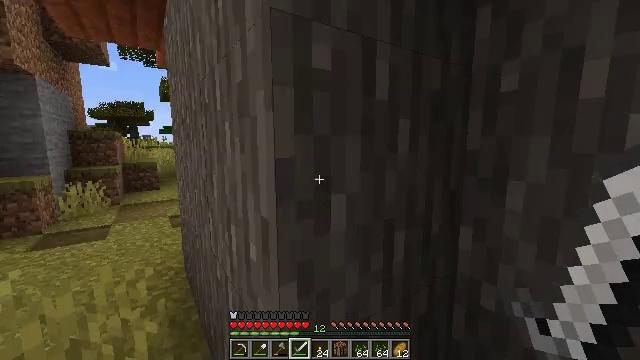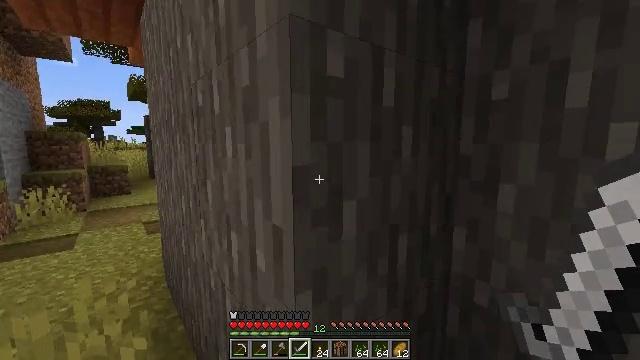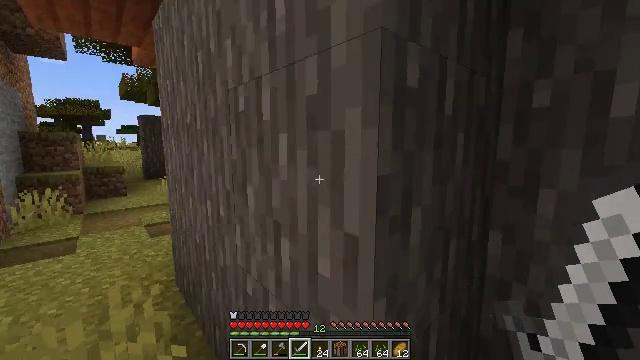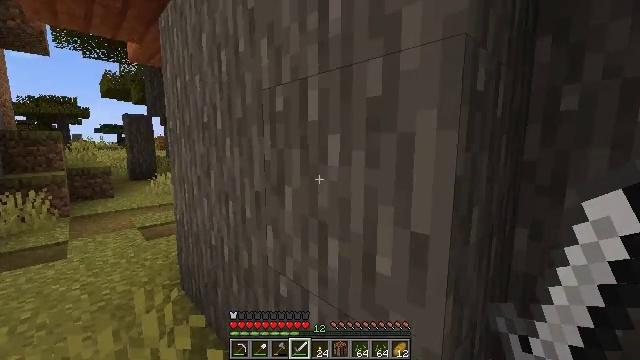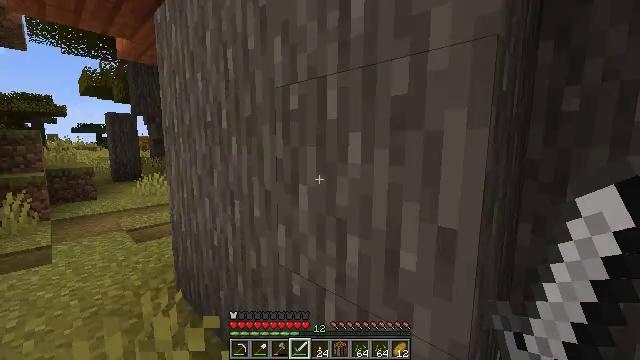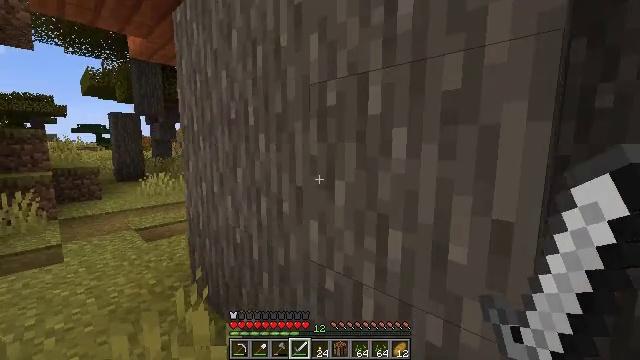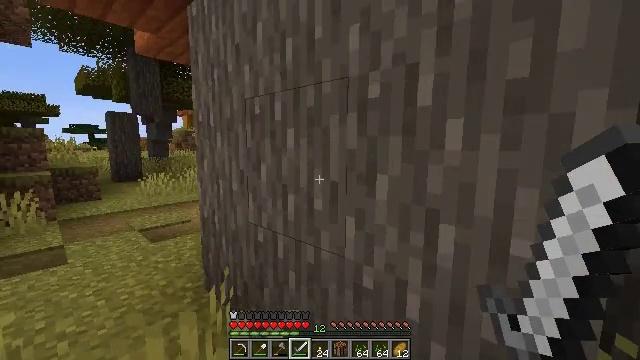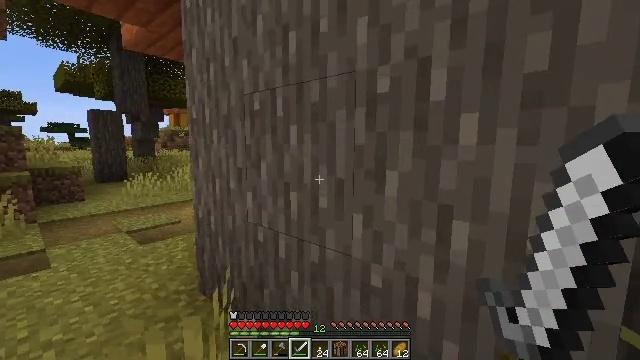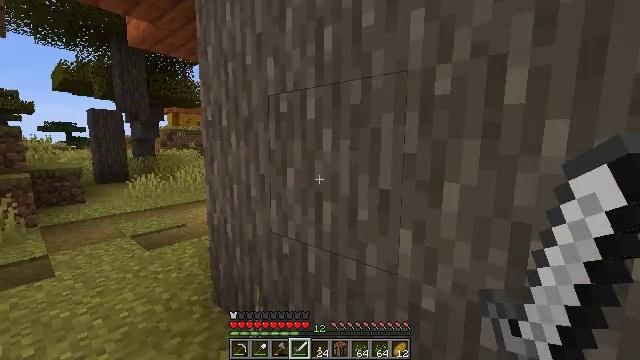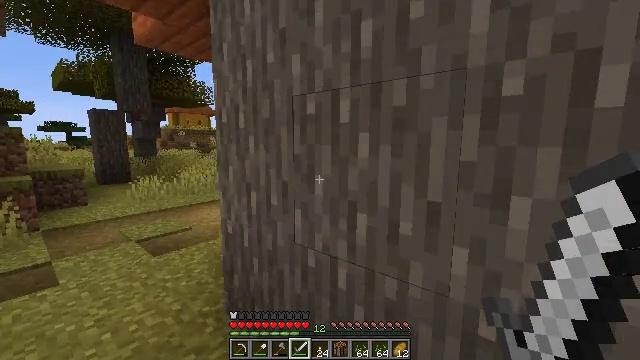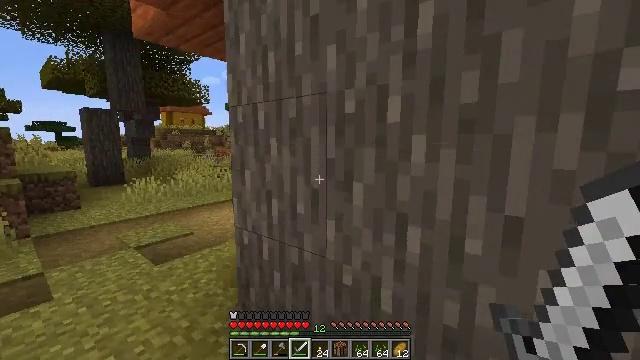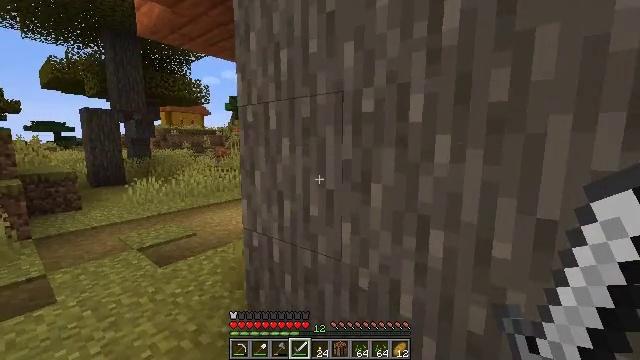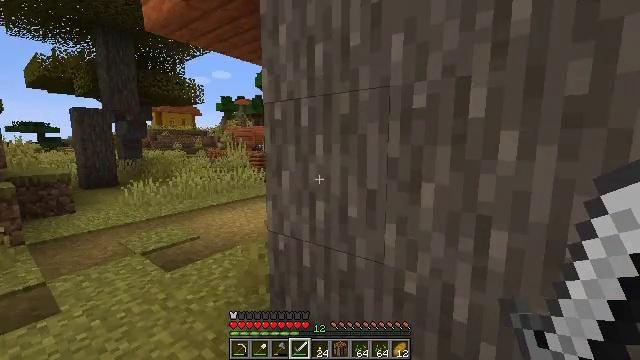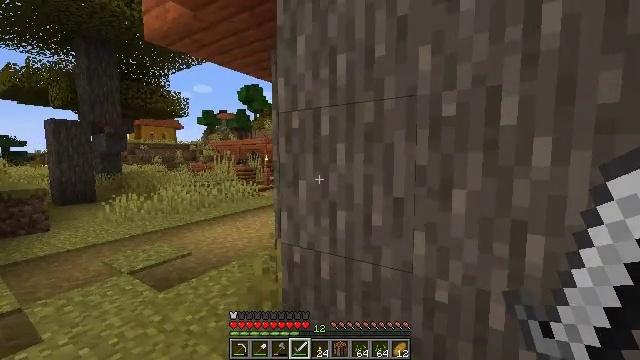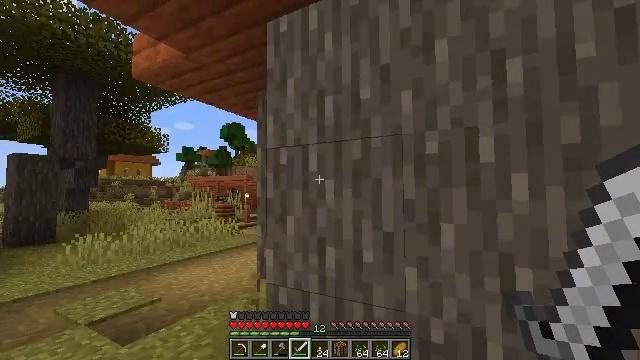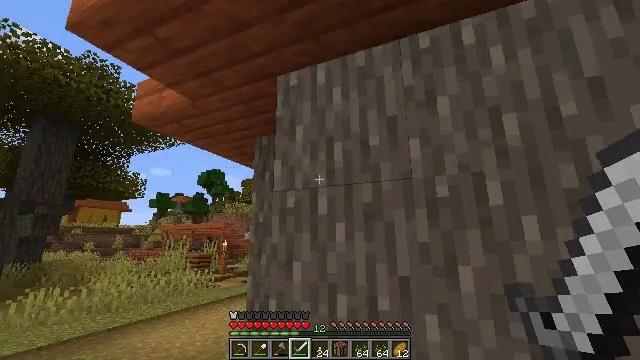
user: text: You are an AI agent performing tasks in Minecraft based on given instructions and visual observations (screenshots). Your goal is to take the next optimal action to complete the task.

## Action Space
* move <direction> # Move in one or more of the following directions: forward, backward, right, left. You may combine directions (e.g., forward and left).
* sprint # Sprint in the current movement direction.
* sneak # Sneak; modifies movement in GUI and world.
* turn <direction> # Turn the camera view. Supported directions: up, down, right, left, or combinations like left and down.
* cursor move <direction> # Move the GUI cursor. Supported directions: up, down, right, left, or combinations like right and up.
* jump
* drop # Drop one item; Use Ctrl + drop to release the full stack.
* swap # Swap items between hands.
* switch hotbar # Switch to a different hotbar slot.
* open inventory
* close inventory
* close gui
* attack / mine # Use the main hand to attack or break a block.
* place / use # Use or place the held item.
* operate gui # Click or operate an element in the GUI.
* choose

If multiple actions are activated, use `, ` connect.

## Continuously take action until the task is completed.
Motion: motion action
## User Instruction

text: Gather grass on the ground.
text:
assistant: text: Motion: move left, turn right
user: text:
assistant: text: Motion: move left, turn right
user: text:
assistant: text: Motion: move left, turn right
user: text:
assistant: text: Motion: move left, turn right
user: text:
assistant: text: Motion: move left
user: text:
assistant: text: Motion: move forward and move left, turn right
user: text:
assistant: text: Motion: move forward and move left, turn right
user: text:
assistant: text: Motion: move forward and move left
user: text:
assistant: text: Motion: move forward and move left
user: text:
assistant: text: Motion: move forward and move left, turn right
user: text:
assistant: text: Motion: move left
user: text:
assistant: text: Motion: move left, turn right
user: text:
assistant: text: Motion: move left, turn right and up
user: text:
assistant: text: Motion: move left, turn right and up
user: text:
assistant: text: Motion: move left, turn right and up
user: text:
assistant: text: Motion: move left, turn right and up
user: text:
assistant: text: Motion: move left, turn right and up
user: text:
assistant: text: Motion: move left, turn right and up
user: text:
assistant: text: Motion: move left, turn right and up
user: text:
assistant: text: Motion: move left, turn right and up
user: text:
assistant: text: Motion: move left, turn right and up
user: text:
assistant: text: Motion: move left, turn right
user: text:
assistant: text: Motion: move left, turn right
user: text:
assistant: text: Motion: move left, turn right and down
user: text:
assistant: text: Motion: move left, turn right and down
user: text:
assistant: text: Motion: move left, turn right and down
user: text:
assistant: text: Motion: move left, turn right and down
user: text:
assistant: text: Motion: move left, turn right and down
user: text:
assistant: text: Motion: move left, turn right and down
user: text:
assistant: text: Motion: move left, turn right and down